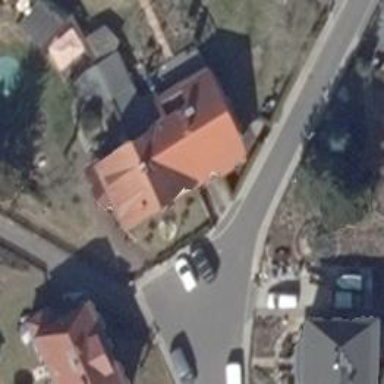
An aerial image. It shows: Residential road with sidewalks on both sides.